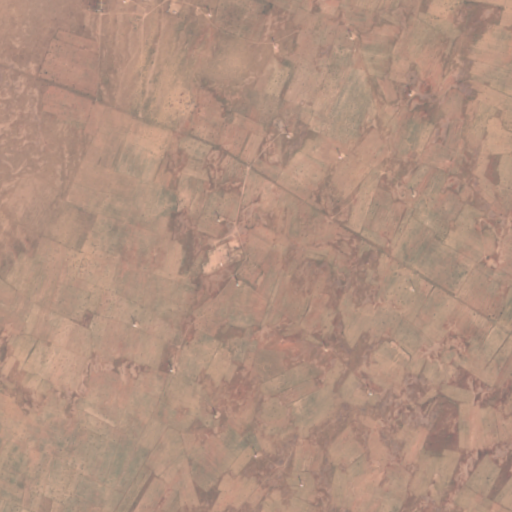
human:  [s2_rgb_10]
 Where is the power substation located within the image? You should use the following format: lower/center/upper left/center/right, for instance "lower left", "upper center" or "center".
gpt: The power substation is located in the upper left of the image.
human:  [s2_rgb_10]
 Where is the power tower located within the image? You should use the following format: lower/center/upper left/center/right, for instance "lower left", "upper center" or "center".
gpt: The power tower is located in the upper left of the image.
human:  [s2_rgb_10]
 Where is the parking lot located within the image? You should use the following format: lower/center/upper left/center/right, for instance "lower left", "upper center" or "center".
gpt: There is no parking lot in the image.